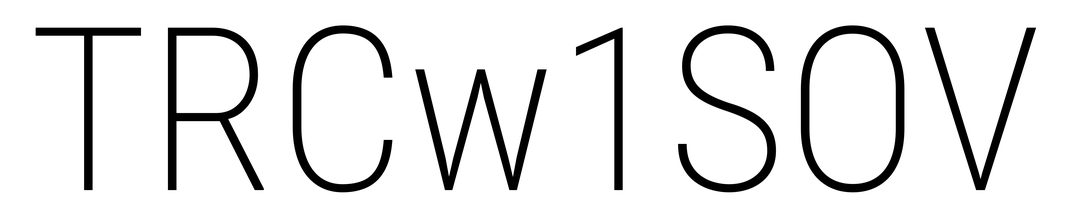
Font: Roboto_Condensed_ExtraLight